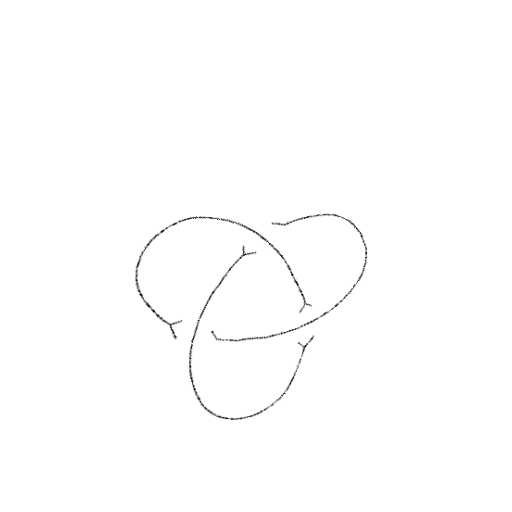
Crossing number: 3